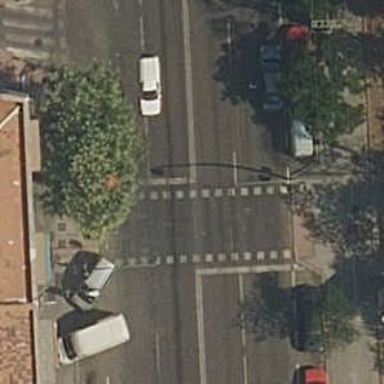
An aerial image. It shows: Road with traffic signals for signaling.